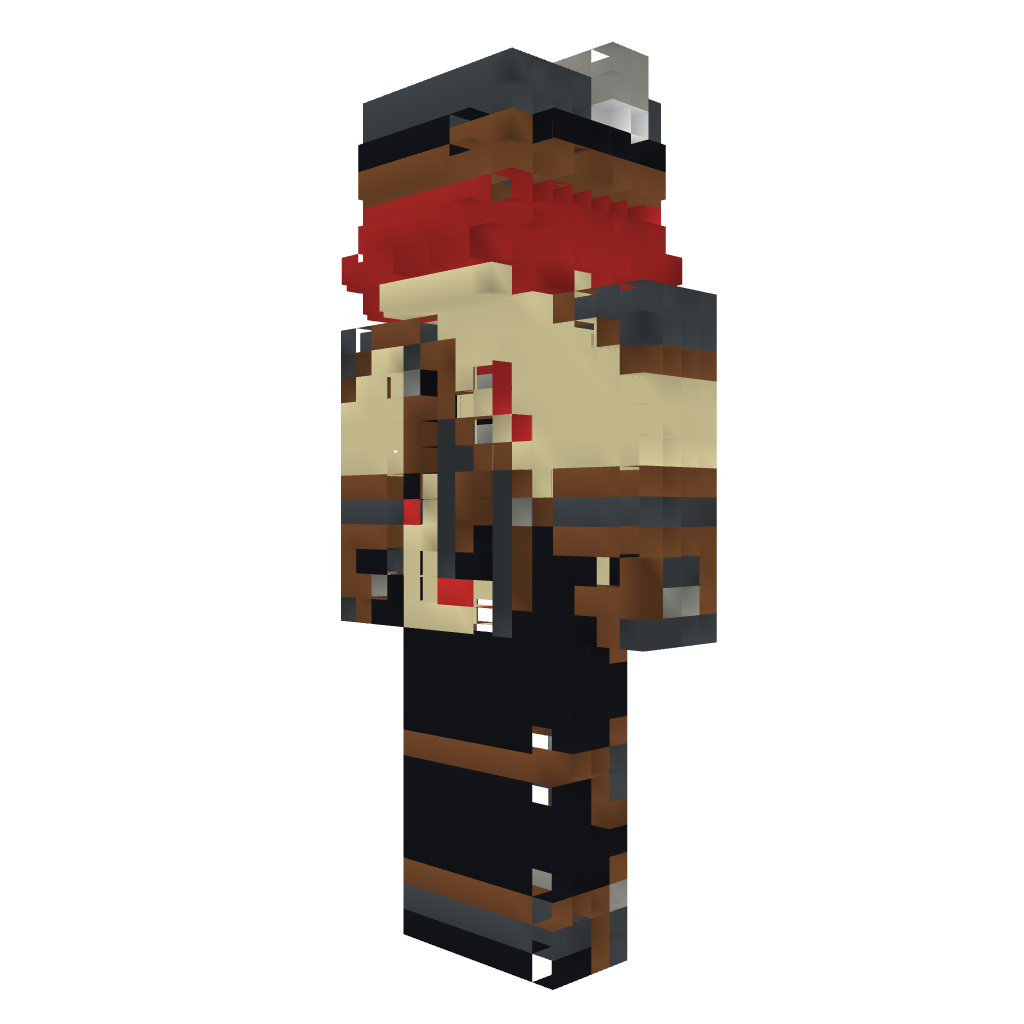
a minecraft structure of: HoneyDew Statue